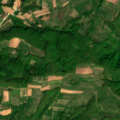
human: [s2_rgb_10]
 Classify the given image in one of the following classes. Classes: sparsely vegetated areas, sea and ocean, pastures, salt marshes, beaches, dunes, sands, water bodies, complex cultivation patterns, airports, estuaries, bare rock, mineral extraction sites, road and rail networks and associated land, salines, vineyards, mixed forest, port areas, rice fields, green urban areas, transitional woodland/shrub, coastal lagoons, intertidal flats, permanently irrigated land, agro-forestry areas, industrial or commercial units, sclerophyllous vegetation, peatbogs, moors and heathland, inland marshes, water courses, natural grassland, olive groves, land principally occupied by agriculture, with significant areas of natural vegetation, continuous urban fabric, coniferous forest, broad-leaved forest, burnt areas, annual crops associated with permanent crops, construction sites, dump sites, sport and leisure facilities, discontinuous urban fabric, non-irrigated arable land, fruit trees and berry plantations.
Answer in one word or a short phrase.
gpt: complex cultivation patterns, land principally occupied by agriculture, with significant areas of natural vegetation, broad-leaved forest